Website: home-depot
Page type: account-dashboard
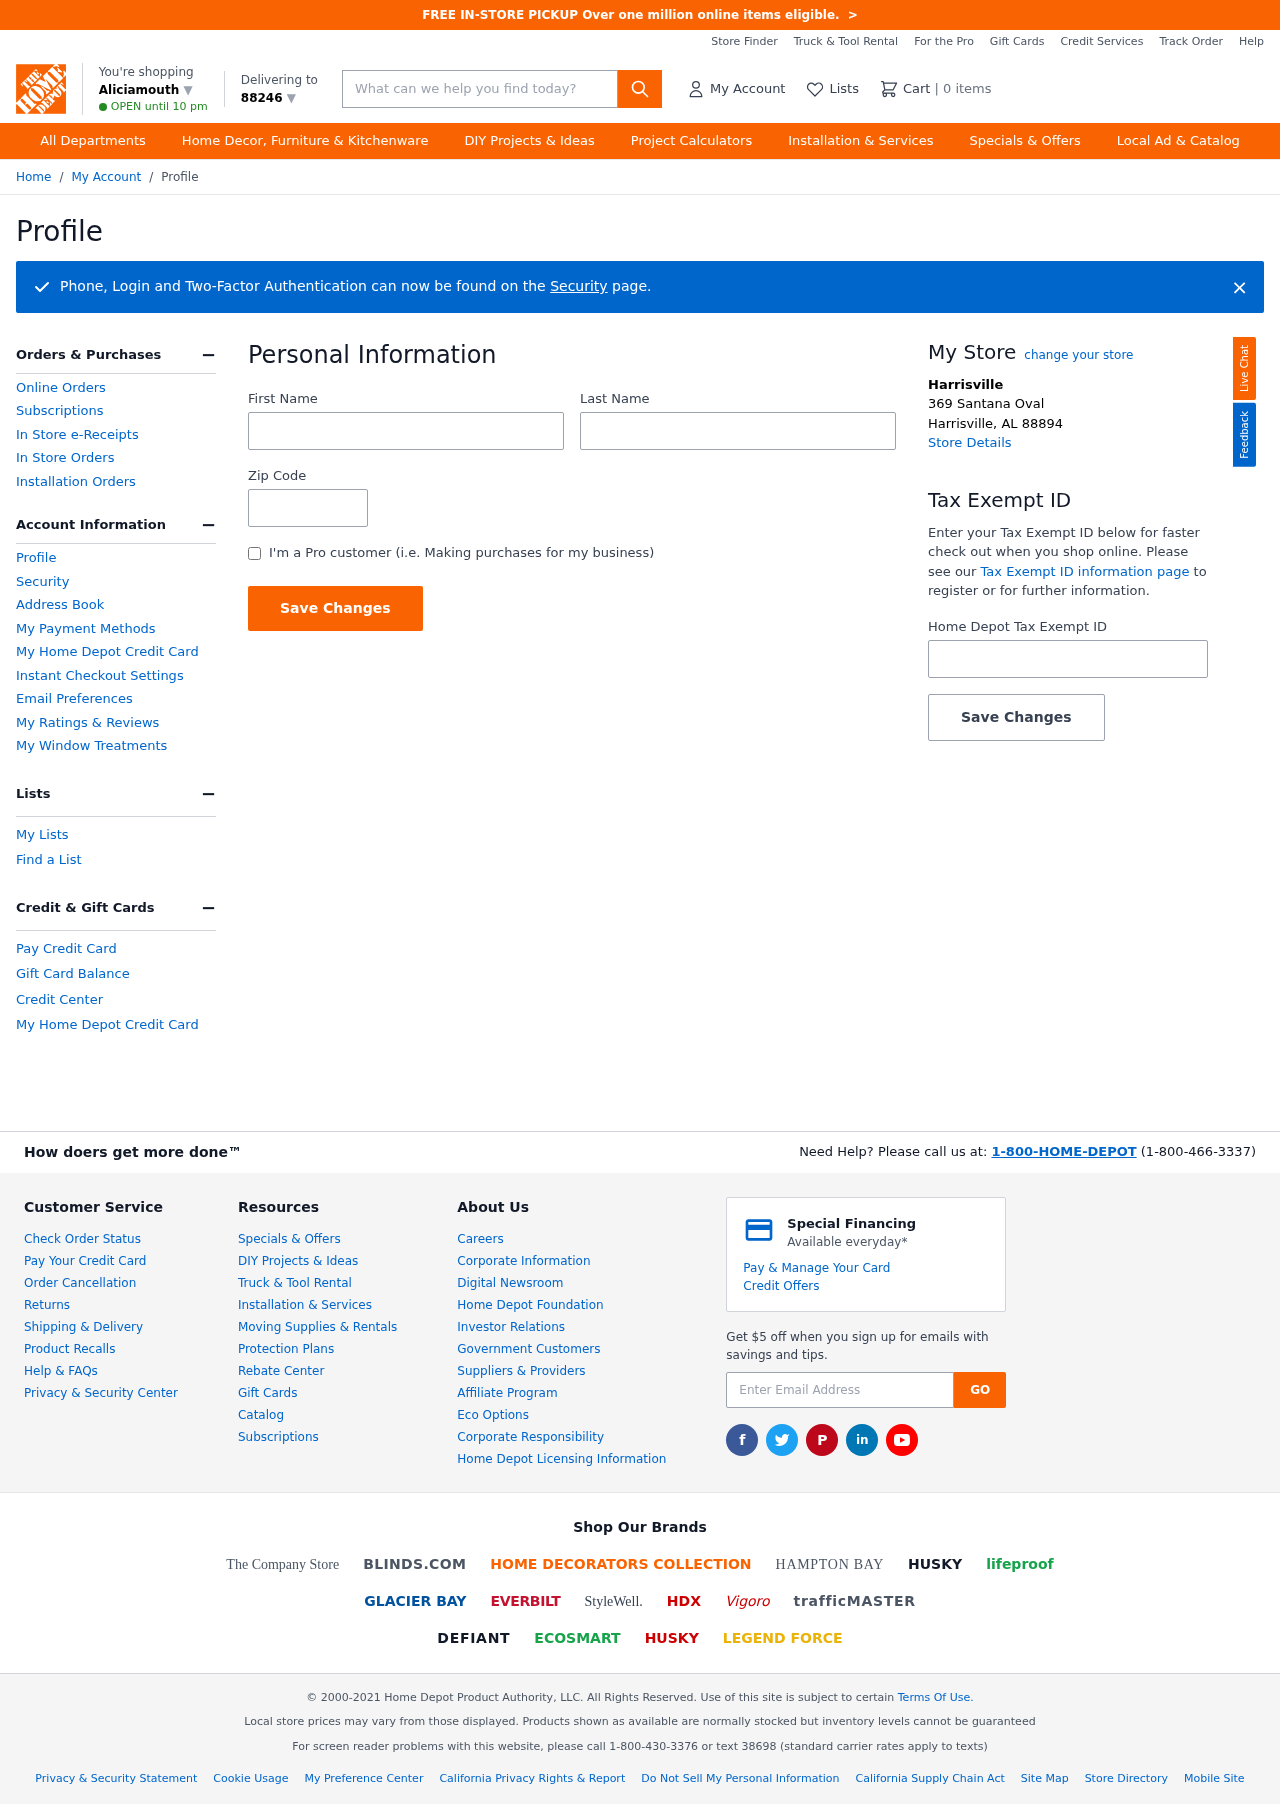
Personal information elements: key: PII_CITY
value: Aliciamouth ▼
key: PII_FIRSTNAME
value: Christopher
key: PII_LASTNAME
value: Harris
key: PII_LOCATION1_CITY
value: Harrisville
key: PII_LOCATION1_CITY_STATE_ZIP
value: Harrisville, AL 88894
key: PII_LOCATION1_STREET
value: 369 Santana Oval
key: PII_POSTCODE
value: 88246 ▼
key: PII_POSTCODE
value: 88246
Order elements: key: ORDER_NUM_ITEMS
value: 0
Search elements: key: HEADER_SEARCH
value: What can we help you find today?